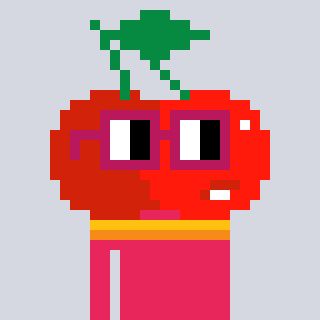
a pixel art character with square dark red glasses, a cherry-shaped head and a redpinkish-colored body on a cool background